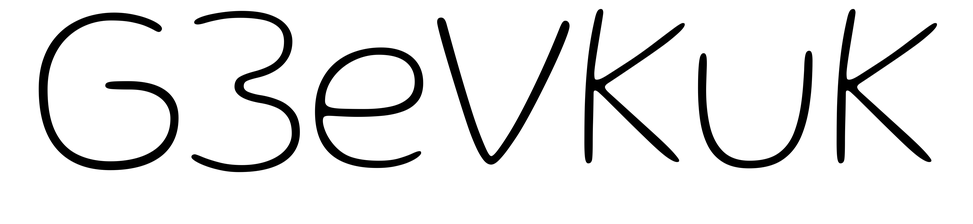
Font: Gluten_Thin